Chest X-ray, PA view. Patient: 42 years old, sex M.
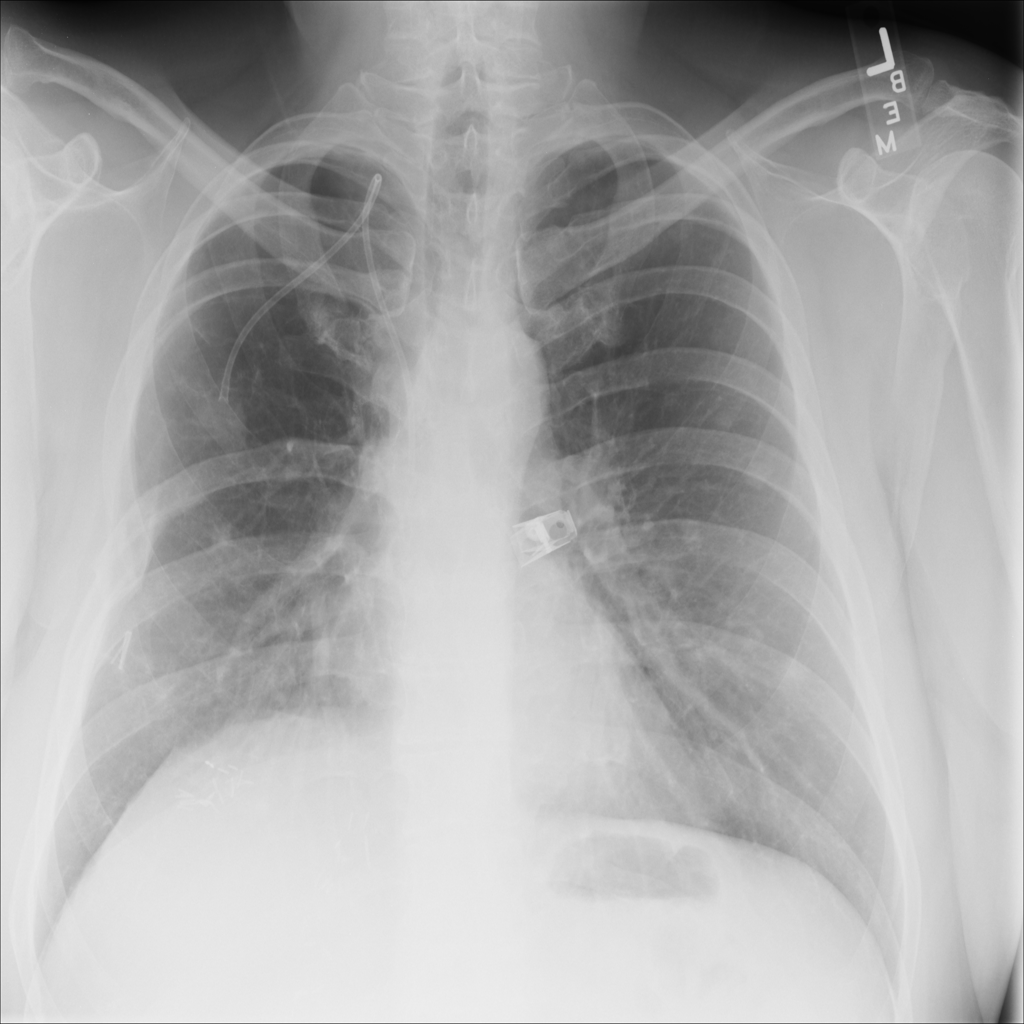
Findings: Infiltration